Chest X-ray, AP view. Patient: 44 years old, sex F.
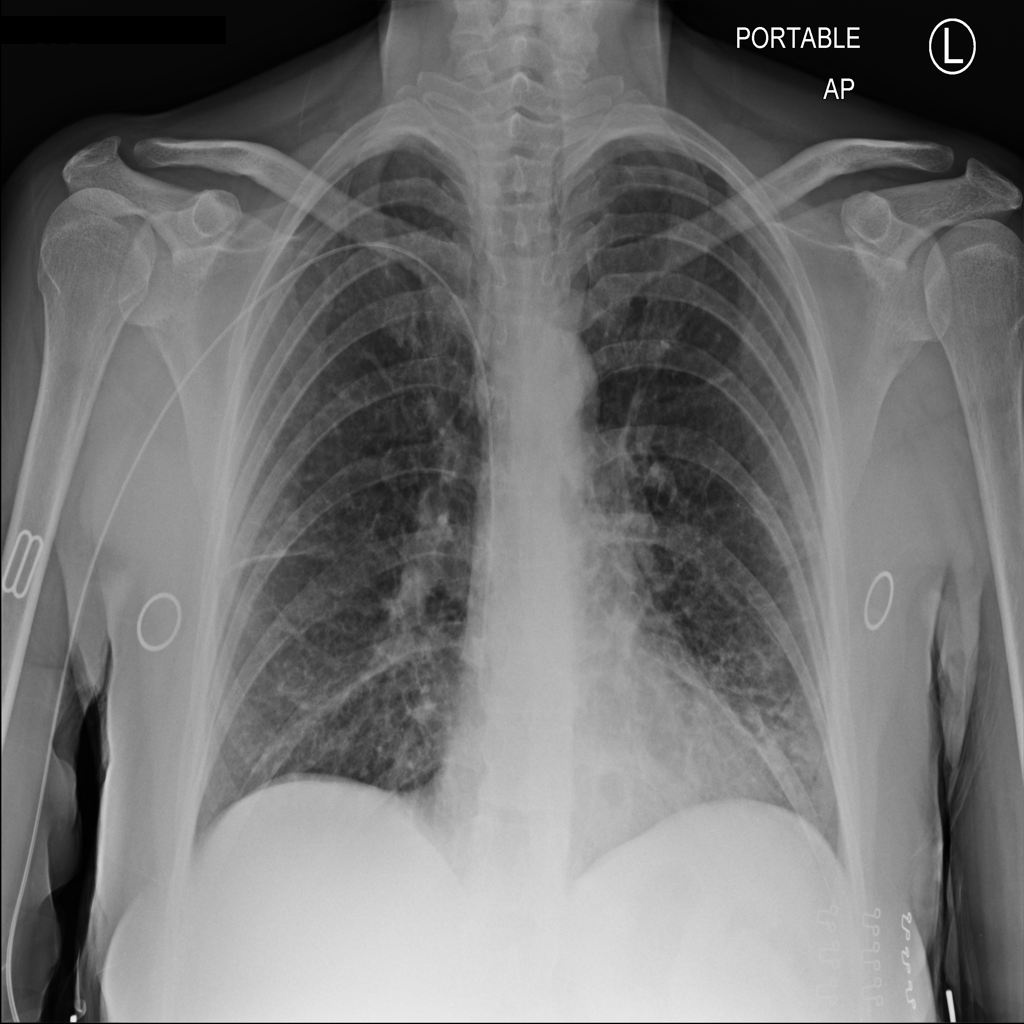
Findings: No Finding